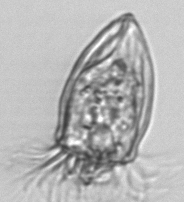
Label: Tintinnina